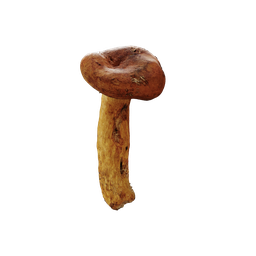
Label: nature